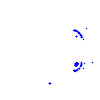
Particle: pion